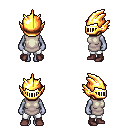
a pixel art fantasy rpg character, female body template, dark elf, purple skin, white tunic, white pants, pink long mohawk hairstyle, gold helm, maroon shoes, four views (front, back, left, right), 2x2 character sprite sheet, small pixel art, hard edges, no anti-aliasing